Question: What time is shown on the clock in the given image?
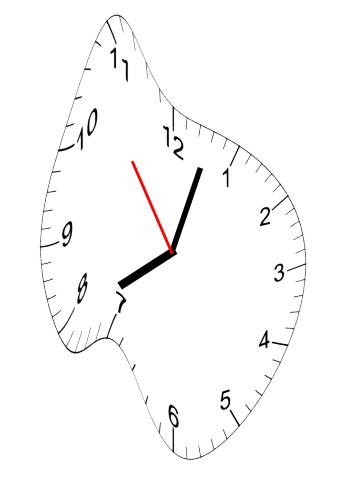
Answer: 08:02:54